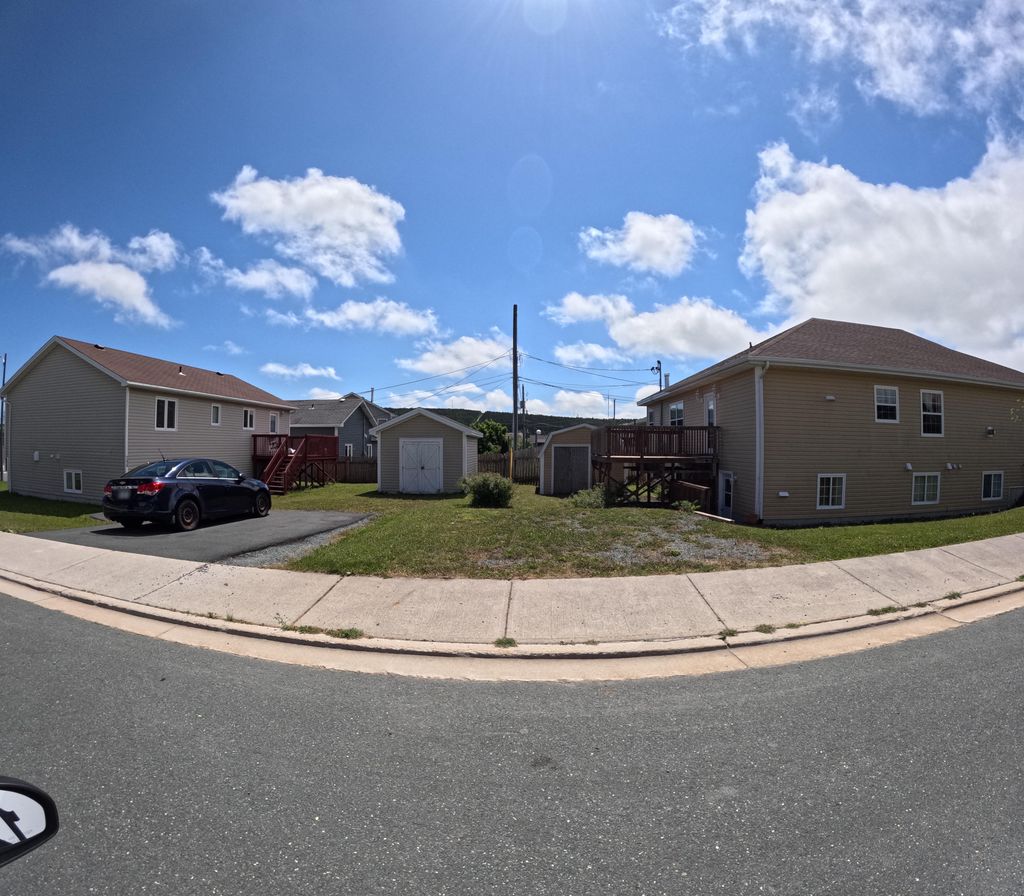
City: st_johns